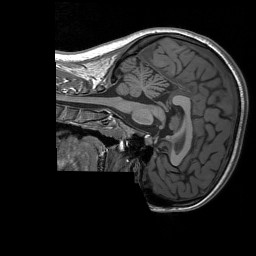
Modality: T1w
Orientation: sagittal
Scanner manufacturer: siemens
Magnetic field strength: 3 T
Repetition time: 1.76 s
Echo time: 0.0022 s